Question: What is the result of this measurement?
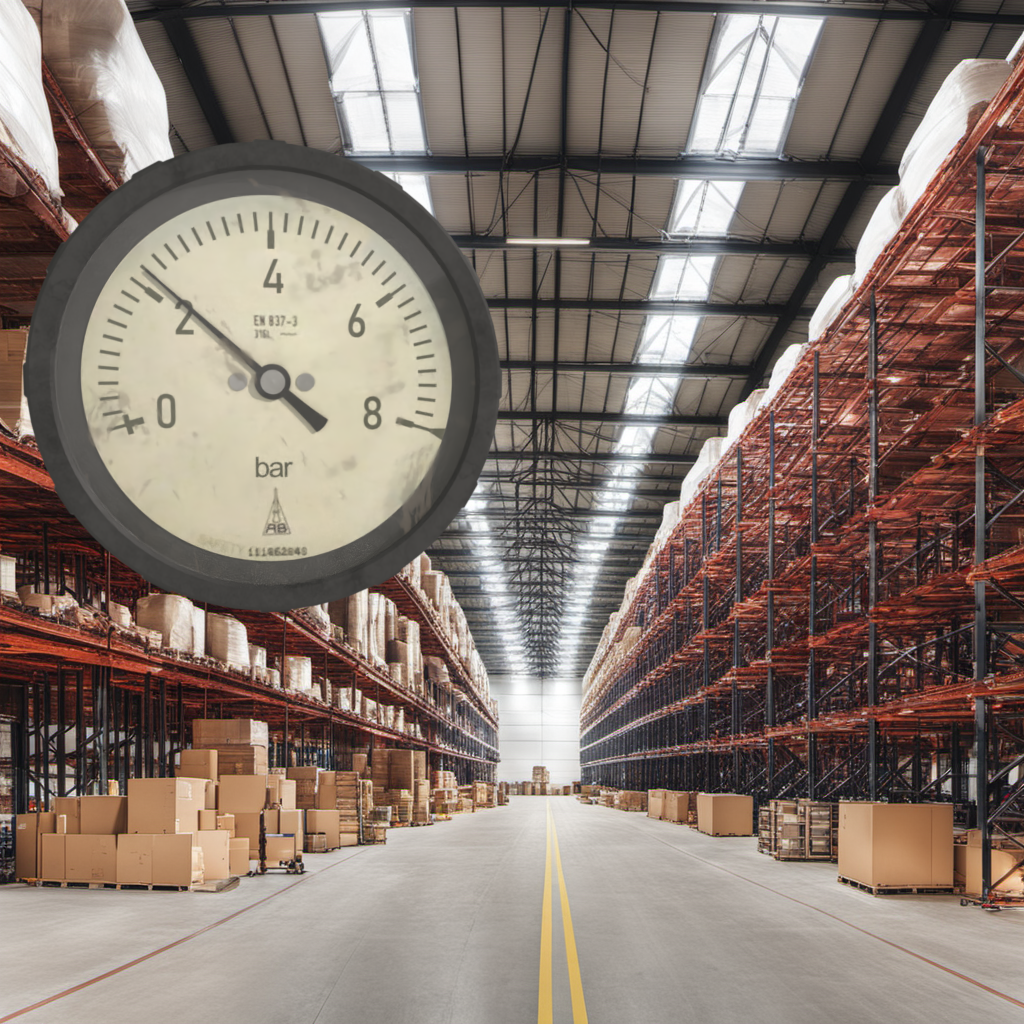
Answer: The result is 2.23
Question: What is the reading range of the measurement in the image?
Answer: The range is from 0 to 8
Question: What is the minimum and maximum reading range of this measurement?
Answer: The minimum value is 0 and the maximum value is 8